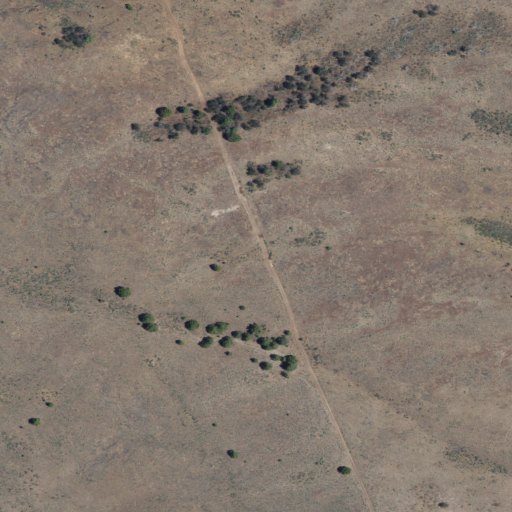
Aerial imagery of ridge(s) in Idaho named Antelope Ridge containing shrub and grassland